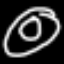
Label: donut